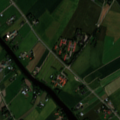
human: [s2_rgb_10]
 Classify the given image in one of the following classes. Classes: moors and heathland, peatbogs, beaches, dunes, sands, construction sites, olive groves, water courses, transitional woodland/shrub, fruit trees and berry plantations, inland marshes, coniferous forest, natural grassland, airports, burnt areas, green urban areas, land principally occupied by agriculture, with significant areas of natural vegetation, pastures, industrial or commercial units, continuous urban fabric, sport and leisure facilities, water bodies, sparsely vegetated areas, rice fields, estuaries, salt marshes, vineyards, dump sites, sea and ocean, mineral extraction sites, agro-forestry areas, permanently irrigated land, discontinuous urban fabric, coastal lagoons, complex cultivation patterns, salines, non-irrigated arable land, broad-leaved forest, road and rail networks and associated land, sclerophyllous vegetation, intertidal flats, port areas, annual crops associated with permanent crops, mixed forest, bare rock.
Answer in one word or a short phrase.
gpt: discontinuous urban fabric, non-irrigated arable land, land principally occupied by agriculture, with significant areas of natural vegetation, coniferous forest